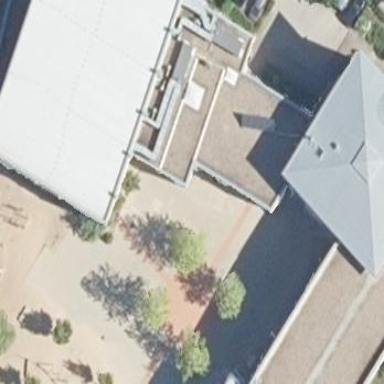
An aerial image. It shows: Building.